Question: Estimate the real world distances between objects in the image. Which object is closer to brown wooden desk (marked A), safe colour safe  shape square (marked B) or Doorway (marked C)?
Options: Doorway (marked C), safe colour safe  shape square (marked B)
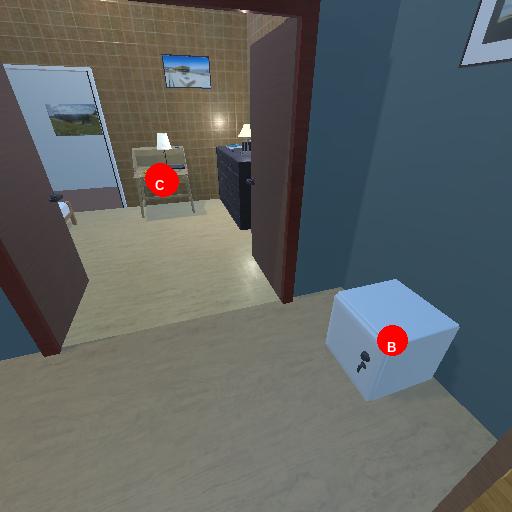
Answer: Doorway (marked C)